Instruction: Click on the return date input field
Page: home
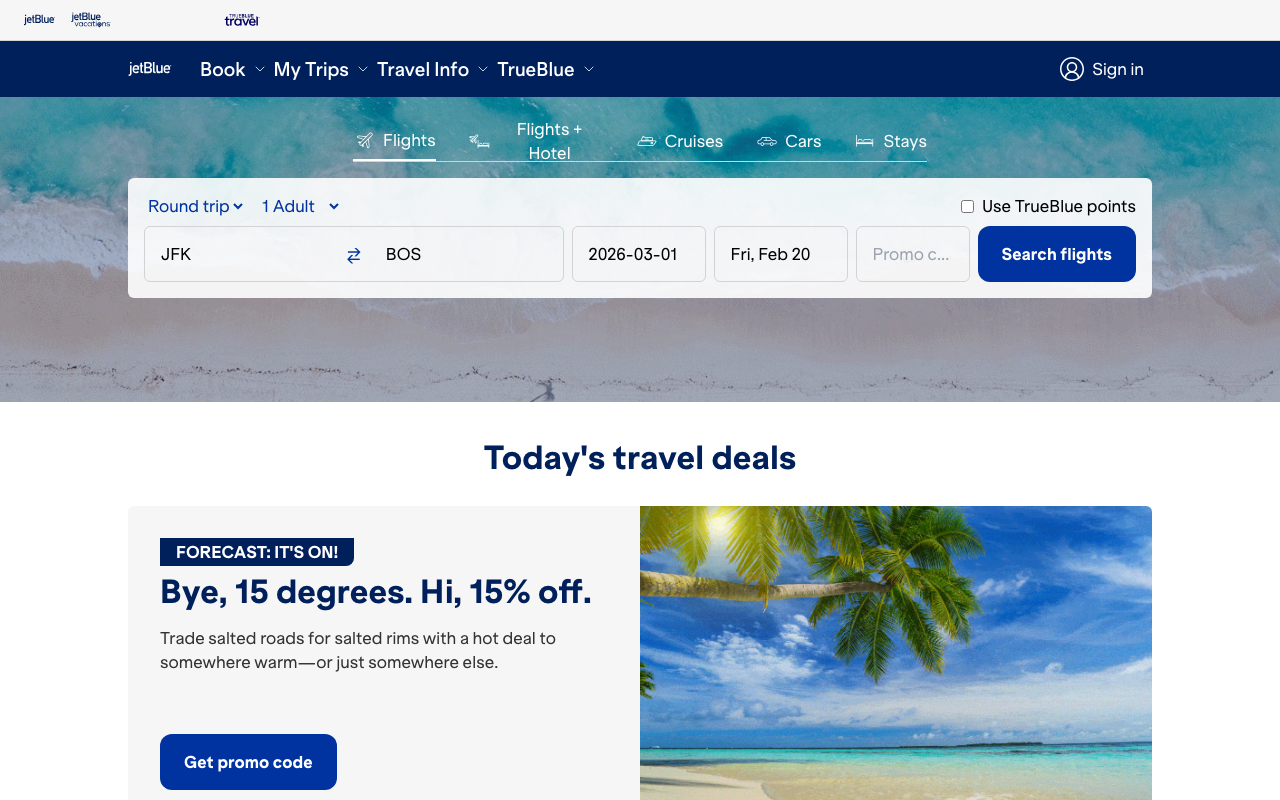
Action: click